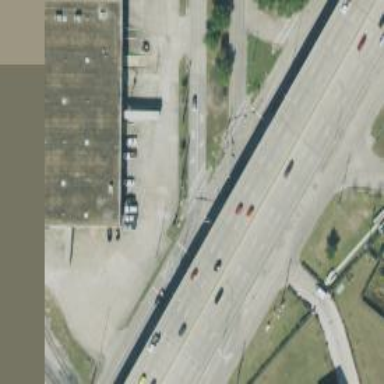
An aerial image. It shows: Trunk link highway.